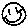
Label: smiley face